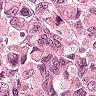
Metastatic tissue present: yes